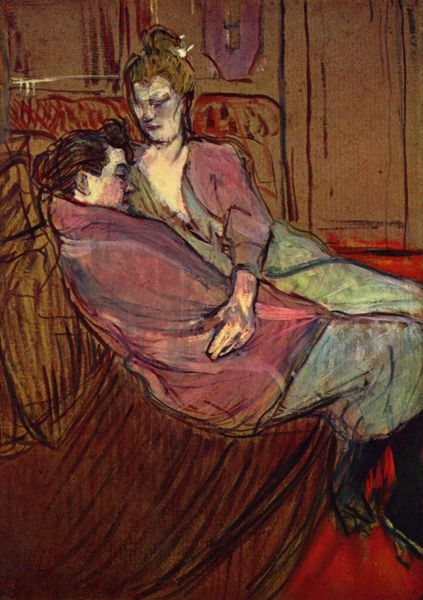
Titel: Die beiden Freundinnen
Künstler: Henri de Toulouse-Lautrec
Standort: London
Institution: Tate Gallery
Schlagwörter: blau, gemälde, hand, mann, schatten, schlaf, weiß, frauen, gelb, grün, menschen, mädchen, ocker, sitzen, ausschnitt, braun, damen, frankreich, frau, frisur, kleid, kleider, kreide, mund, nase, paris, pastell, raum, schwarz, skizze, toulouse lautrec, tür, zeichnung, zimmer, dame, rot, tuch, beige, malerei, blond, jacke, profile, wand, arm, augen, falten, gesicht, halten, knoten, mensch, trauer, innenraum, öl, boden, auge, figur, haare, mantel, sessel, sitzend, stoff, decke, innen, paar, prostituierte, rosa, traurig, beine, dutt, kuss, liebe, schrank, sofa, umarmung, liegen, schlafen, schlafende, lehne, zwei, studie, abstrakt, modern, farbe, lila, violett, linien, türe, bank, ölgemälde, blue, chair, cushion, embrace, hands, kissen, people, pillow, pillows, red, velvet, women, black, bun, carpet, dress, dresses, expressionism, face, girls, green, hair, interior, intimacy, ladies, painting, portrait, room, seat, sisters, sitting, talking, wall, woman, zwei frauen, zopf, bed, bedroom, bett, blanket, pink, sheets, brown, couch, striche, pakett, umarmen, eingang, krank, kohle, kälte, porträts, lithographie, mäntel, lautrec, toulous lautrec, stiefel, entwurf, toulouse, liege, caoch, trost, wood, sad, man, house, hochfrisur, eyes, feet, frusur, flat, drawing, anlehnen, frame, shawl, kranke, cezanne, impressionism, purple, sketch, boots, french, couple, faces, pen, breast, tolle, door, pferdeschwanz, love, schopf, bet, neck, decken, close, shoes, lines, wärmen, degas, impressionist, ill, resting, wrapped, bordell, sesel, puff, chinesen, huren, beistand, lovers, help, kümmern, daughter, van gogh, makeup, european, nurse, relaxed, convalescent, friend, furnished, marlei, sinnende, hug, holding, inside, sick, sickness, ot, neckline, marmen, warm, sex, dressed, indoors, vuillard, prostitutes, laying, quiet, sexual, cuddling, updo, comfort, illness, care, afrauen, red blanket, lesbians, scarlet, puple, lesbian, hair bun, sitting room, womne, prostitudes, sooth, blancket, clear lines